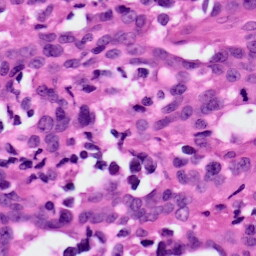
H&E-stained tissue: Ovarian